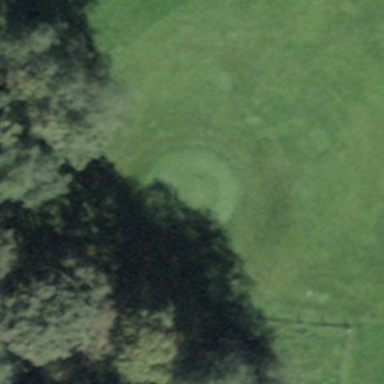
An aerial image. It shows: Green golf area with grass land use.